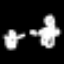
Label: donut